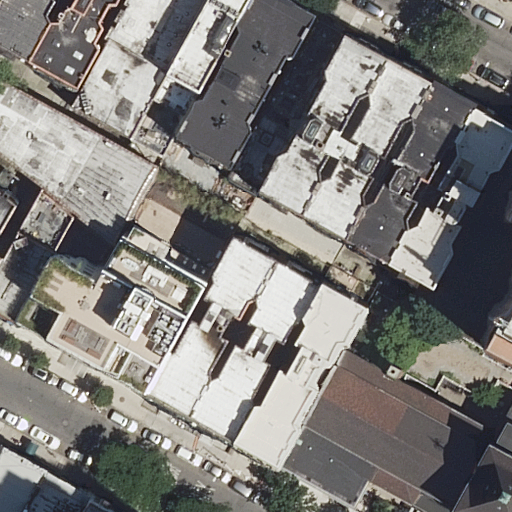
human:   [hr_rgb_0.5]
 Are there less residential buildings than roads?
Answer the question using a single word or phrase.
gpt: no

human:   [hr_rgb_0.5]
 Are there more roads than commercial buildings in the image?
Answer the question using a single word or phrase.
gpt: yes

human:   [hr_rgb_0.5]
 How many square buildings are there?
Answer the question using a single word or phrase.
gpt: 0

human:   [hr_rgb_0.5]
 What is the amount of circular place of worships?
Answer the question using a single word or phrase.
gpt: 0

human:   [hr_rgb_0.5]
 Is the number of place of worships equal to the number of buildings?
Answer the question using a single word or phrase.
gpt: no

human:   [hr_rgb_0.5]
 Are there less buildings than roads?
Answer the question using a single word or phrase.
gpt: no

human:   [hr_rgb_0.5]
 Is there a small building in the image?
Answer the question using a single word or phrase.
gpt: yes

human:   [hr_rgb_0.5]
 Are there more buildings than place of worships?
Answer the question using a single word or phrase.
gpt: yes

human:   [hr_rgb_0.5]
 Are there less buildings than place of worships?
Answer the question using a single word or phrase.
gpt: no

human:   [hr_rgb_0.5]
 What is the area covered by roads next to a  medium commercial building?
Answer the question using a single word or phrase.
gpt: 0m2

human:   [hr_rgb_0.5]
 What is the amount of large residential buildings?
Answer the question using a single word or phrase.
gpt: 1

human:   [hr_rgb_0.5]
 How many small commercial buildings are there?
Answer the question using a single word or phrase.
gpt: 0

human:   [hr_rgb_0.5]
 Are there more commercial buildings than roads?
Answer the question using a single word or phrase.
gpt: no

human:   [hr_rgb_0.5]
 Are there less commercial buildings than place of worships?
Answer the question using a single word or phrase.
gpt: yes

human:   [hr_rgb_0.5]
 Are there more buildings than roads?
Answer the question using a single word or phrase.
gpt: yes

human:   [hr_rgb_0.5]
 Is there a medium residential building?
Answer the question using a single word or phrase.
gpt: yes

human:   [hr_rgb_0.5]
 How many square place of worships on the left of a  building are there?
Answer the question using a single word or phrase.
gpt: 0

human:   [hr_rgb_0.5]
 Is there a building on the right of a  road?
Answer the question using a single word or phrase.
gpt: yes

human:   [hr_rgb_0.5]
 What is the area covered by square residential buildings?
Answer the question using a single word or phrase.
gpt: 0m2

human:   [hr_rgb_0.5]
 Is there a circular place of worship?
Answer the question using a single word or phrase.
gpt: no

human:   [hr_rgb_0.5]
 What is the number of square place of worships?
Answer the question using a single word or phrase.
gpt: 0

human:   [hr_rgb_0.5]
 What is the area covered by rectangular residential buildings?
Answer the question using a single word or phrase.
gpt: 917m2

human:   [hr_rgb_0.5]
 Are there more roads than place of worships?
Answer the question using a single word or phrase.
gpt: yes

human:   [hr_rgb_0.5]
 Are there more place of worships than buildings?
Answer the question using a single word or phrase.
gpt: no

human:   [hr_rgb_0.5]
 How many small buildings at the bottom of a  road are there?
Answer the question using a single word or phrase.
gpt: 3

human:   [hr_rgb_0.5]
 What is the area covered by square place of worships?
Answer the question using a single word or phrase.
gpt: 0m2

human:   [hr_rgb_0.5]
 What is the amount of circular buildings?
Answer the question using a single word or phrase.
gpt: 0

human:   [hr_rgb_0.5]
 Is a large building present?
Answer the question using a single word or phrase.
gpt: yes

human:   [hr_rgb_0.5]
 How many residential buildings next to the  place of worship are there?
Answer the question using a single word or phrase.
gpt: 24

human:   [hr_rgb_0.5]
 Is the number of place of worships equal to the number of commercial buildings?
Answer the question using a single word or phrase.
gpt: no

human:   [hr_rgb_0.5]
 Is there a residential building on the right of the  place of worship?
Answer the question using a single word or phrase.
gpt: yes

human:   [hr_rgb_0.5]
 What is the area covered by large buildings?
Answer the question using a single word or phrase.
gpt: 686m2

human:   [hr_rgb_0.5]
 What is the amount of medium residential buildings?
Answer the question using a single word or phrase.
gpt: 19

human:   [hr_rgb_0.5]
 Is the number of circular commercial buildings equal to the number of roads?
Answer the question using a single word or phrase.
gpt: no

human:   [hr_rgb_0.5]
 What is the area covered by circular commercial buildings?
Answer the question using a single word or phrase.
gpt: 0m2

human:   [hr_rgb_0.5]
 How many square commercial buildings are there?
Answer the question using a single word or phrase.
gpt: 0